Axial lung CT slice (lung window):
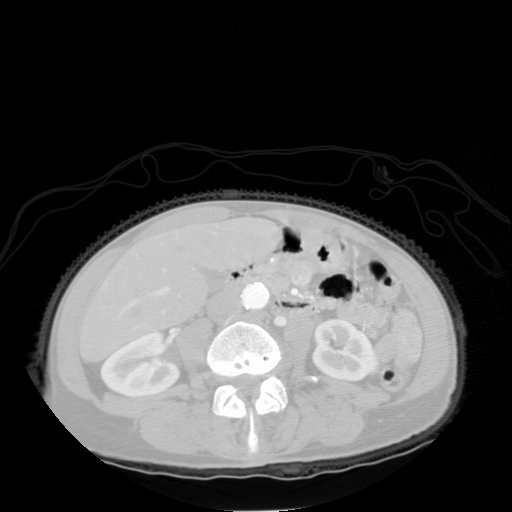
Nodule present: no